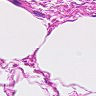
Metastatic tissue present: no